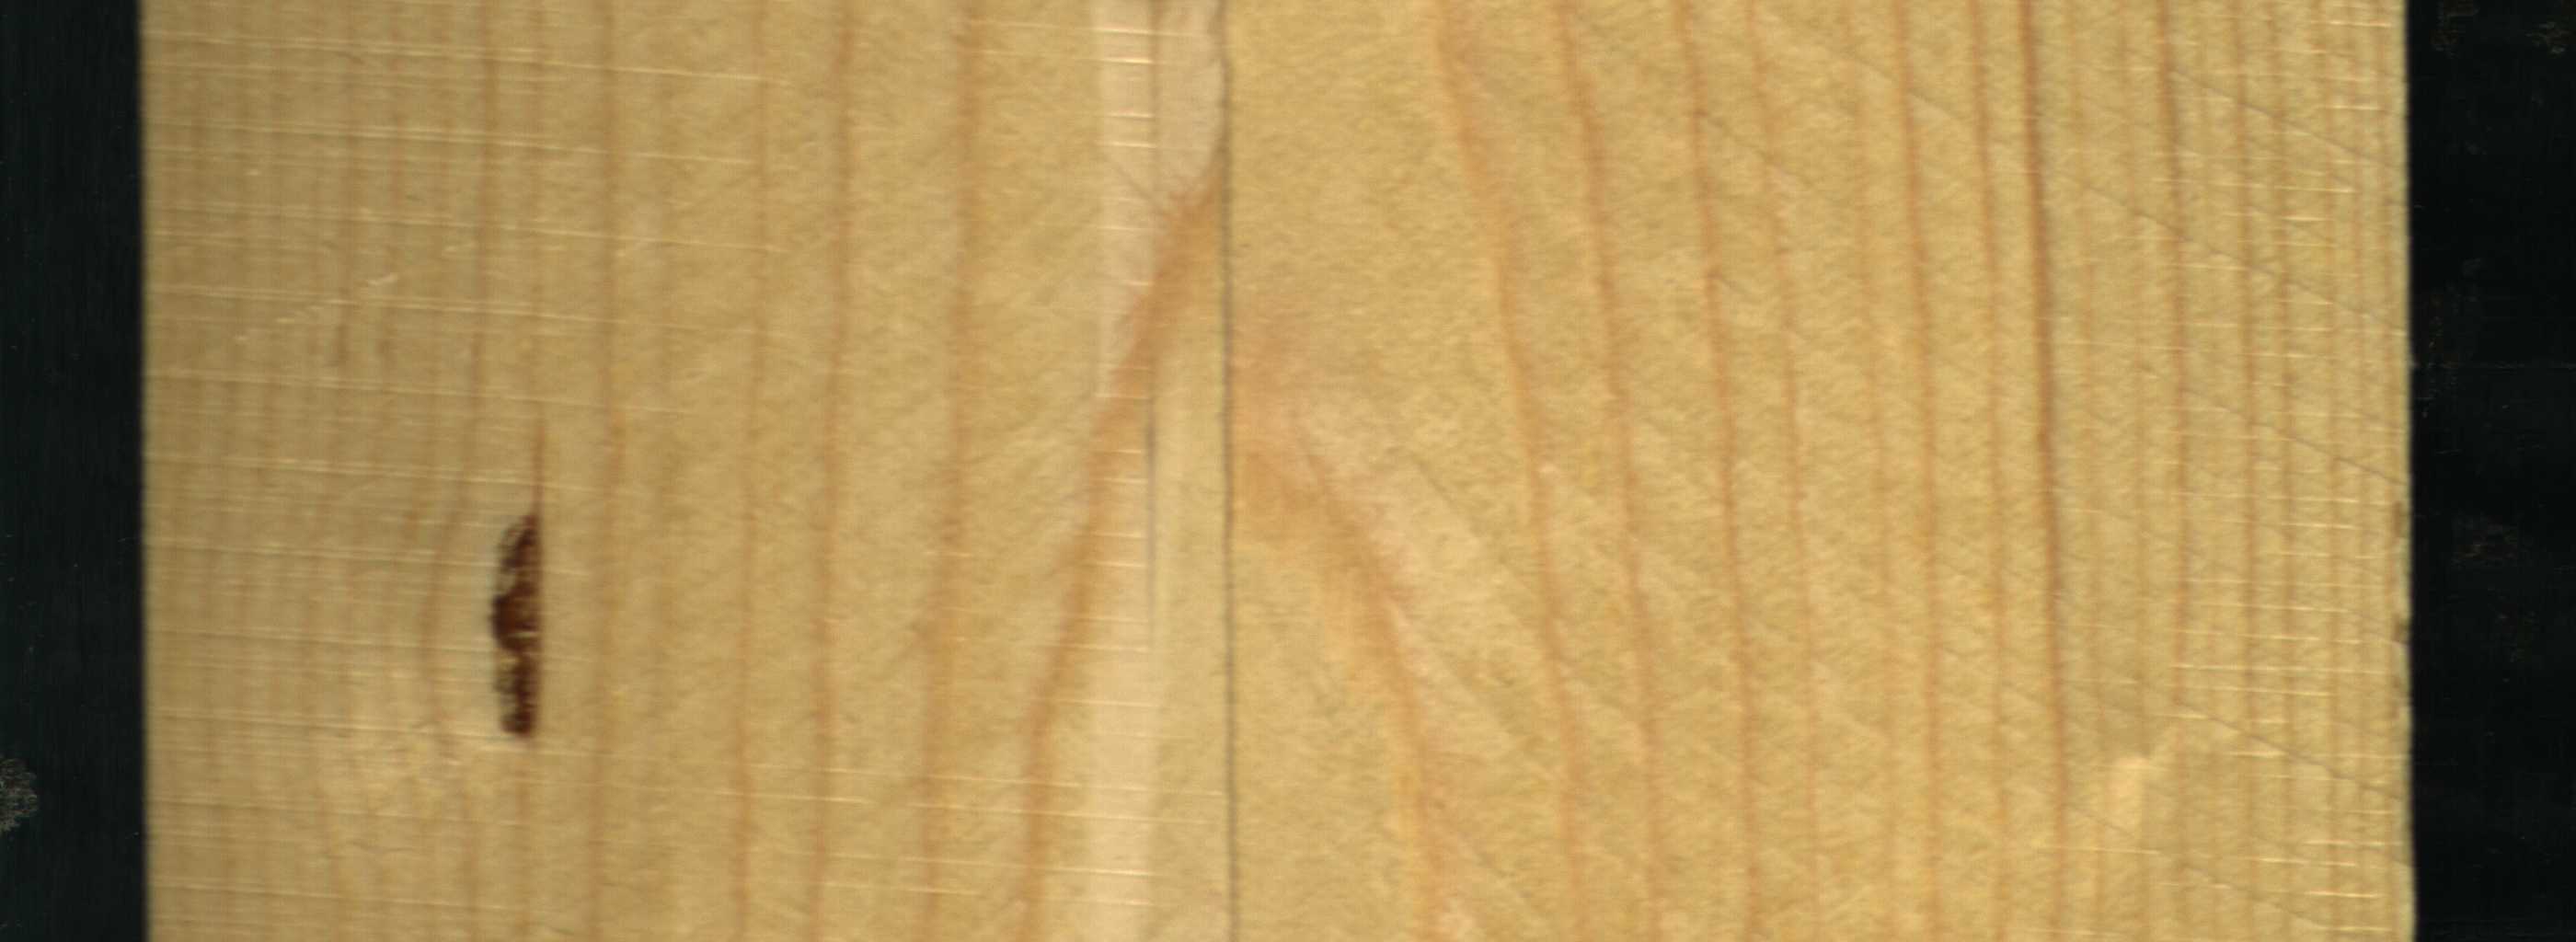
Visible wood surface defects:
resin